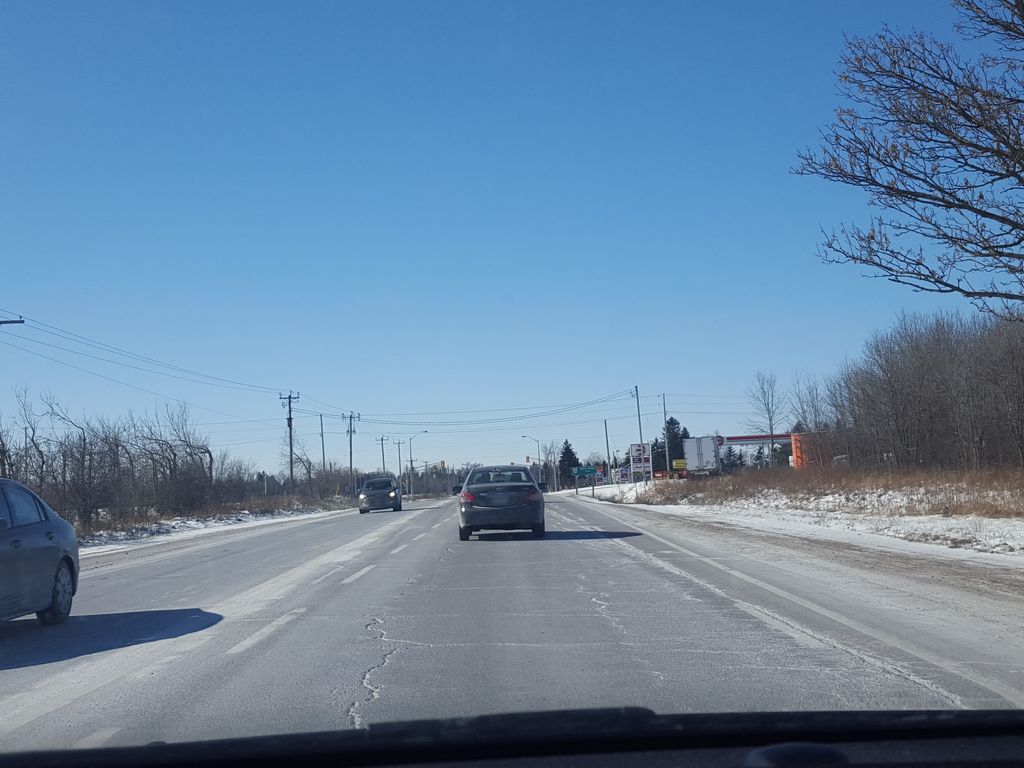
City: kitchener-waterloo